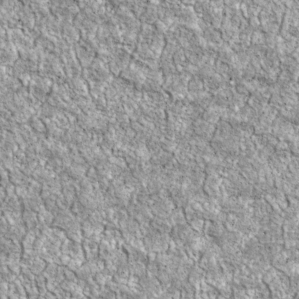
Label: non_frost